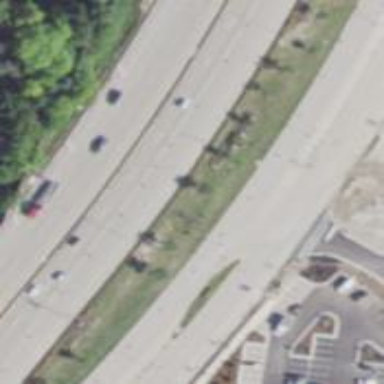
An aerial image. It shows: Secondary road with separate sidewalks.